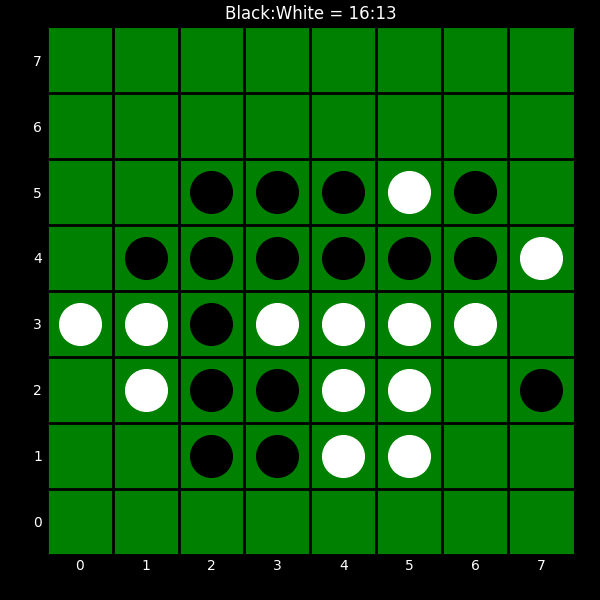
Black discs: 16
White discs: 13